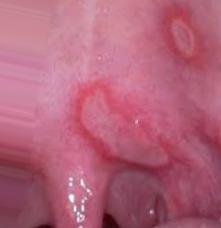
Condition: Mouth Ulcer